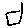
Label: square